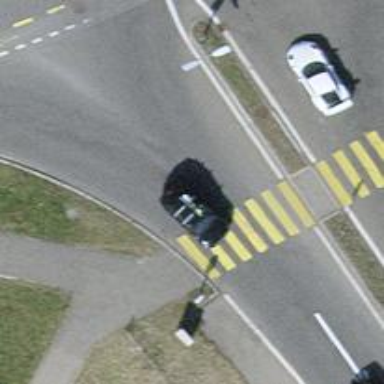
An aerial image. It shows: Marked zebra crossing with pedestrian island.